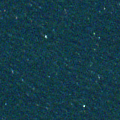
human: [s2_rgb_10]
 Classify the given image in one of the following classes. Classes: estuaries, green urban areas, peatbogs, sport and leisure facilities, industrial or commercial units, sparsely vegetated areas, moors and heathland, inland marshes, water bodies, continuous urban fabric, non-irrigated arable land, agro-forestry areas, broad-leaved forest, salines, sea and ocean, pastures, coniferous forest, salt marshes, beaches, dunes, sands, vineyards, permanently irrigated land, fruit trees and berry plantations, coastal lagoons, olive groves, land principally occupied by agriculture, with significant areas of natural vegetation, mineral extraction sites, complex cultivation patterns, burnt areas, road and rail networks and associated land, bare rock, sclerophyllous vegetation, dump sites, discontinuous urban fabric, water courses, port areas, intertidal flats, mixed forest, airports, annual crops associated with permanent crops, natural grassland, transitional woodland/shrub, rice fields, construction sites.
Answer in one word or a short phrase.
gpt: sea and ocean